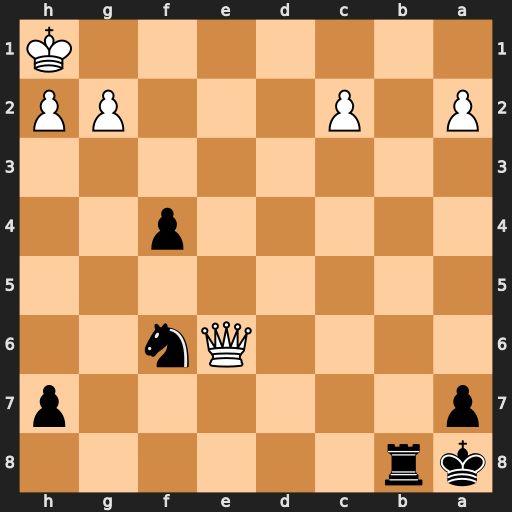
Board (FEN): kr6/p6p/4Qn2/8/5p2/8/P1P3PP/7K
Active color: b
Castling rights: -
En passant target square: -
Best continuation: Rb1+ Qe1 Rxe1#